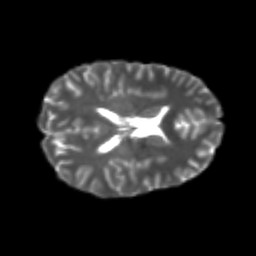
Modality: T2w
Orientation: axial
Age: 22
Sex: female
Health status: healthy
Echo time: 0.074 s